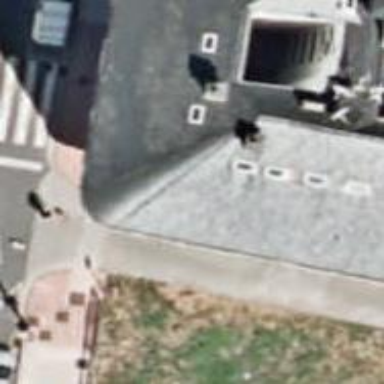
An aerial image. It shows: Café.